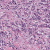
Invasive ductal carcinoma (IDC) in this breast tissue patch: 1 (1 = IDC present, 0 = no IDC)